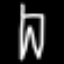
Label: pants